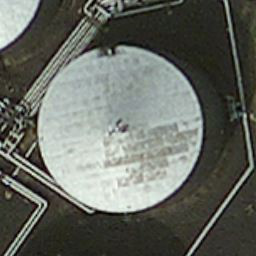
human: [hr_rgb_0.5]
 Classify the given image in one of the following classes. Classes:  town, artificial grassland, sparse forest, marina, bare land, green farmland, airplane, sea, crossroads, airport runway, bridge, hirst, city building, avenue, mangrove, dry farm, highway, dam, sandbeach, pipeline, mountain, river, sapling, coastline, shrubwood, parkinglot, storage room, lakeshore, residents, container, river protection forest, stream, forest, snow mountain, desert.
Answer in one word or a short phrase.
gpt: storage room